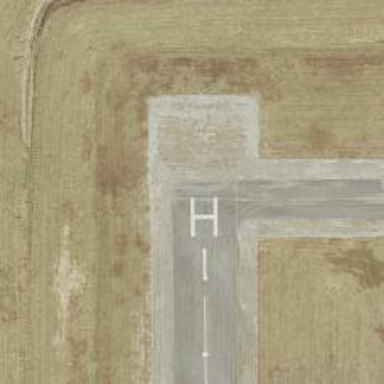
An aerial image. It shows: Asphalt runway at the airport.